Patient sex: M
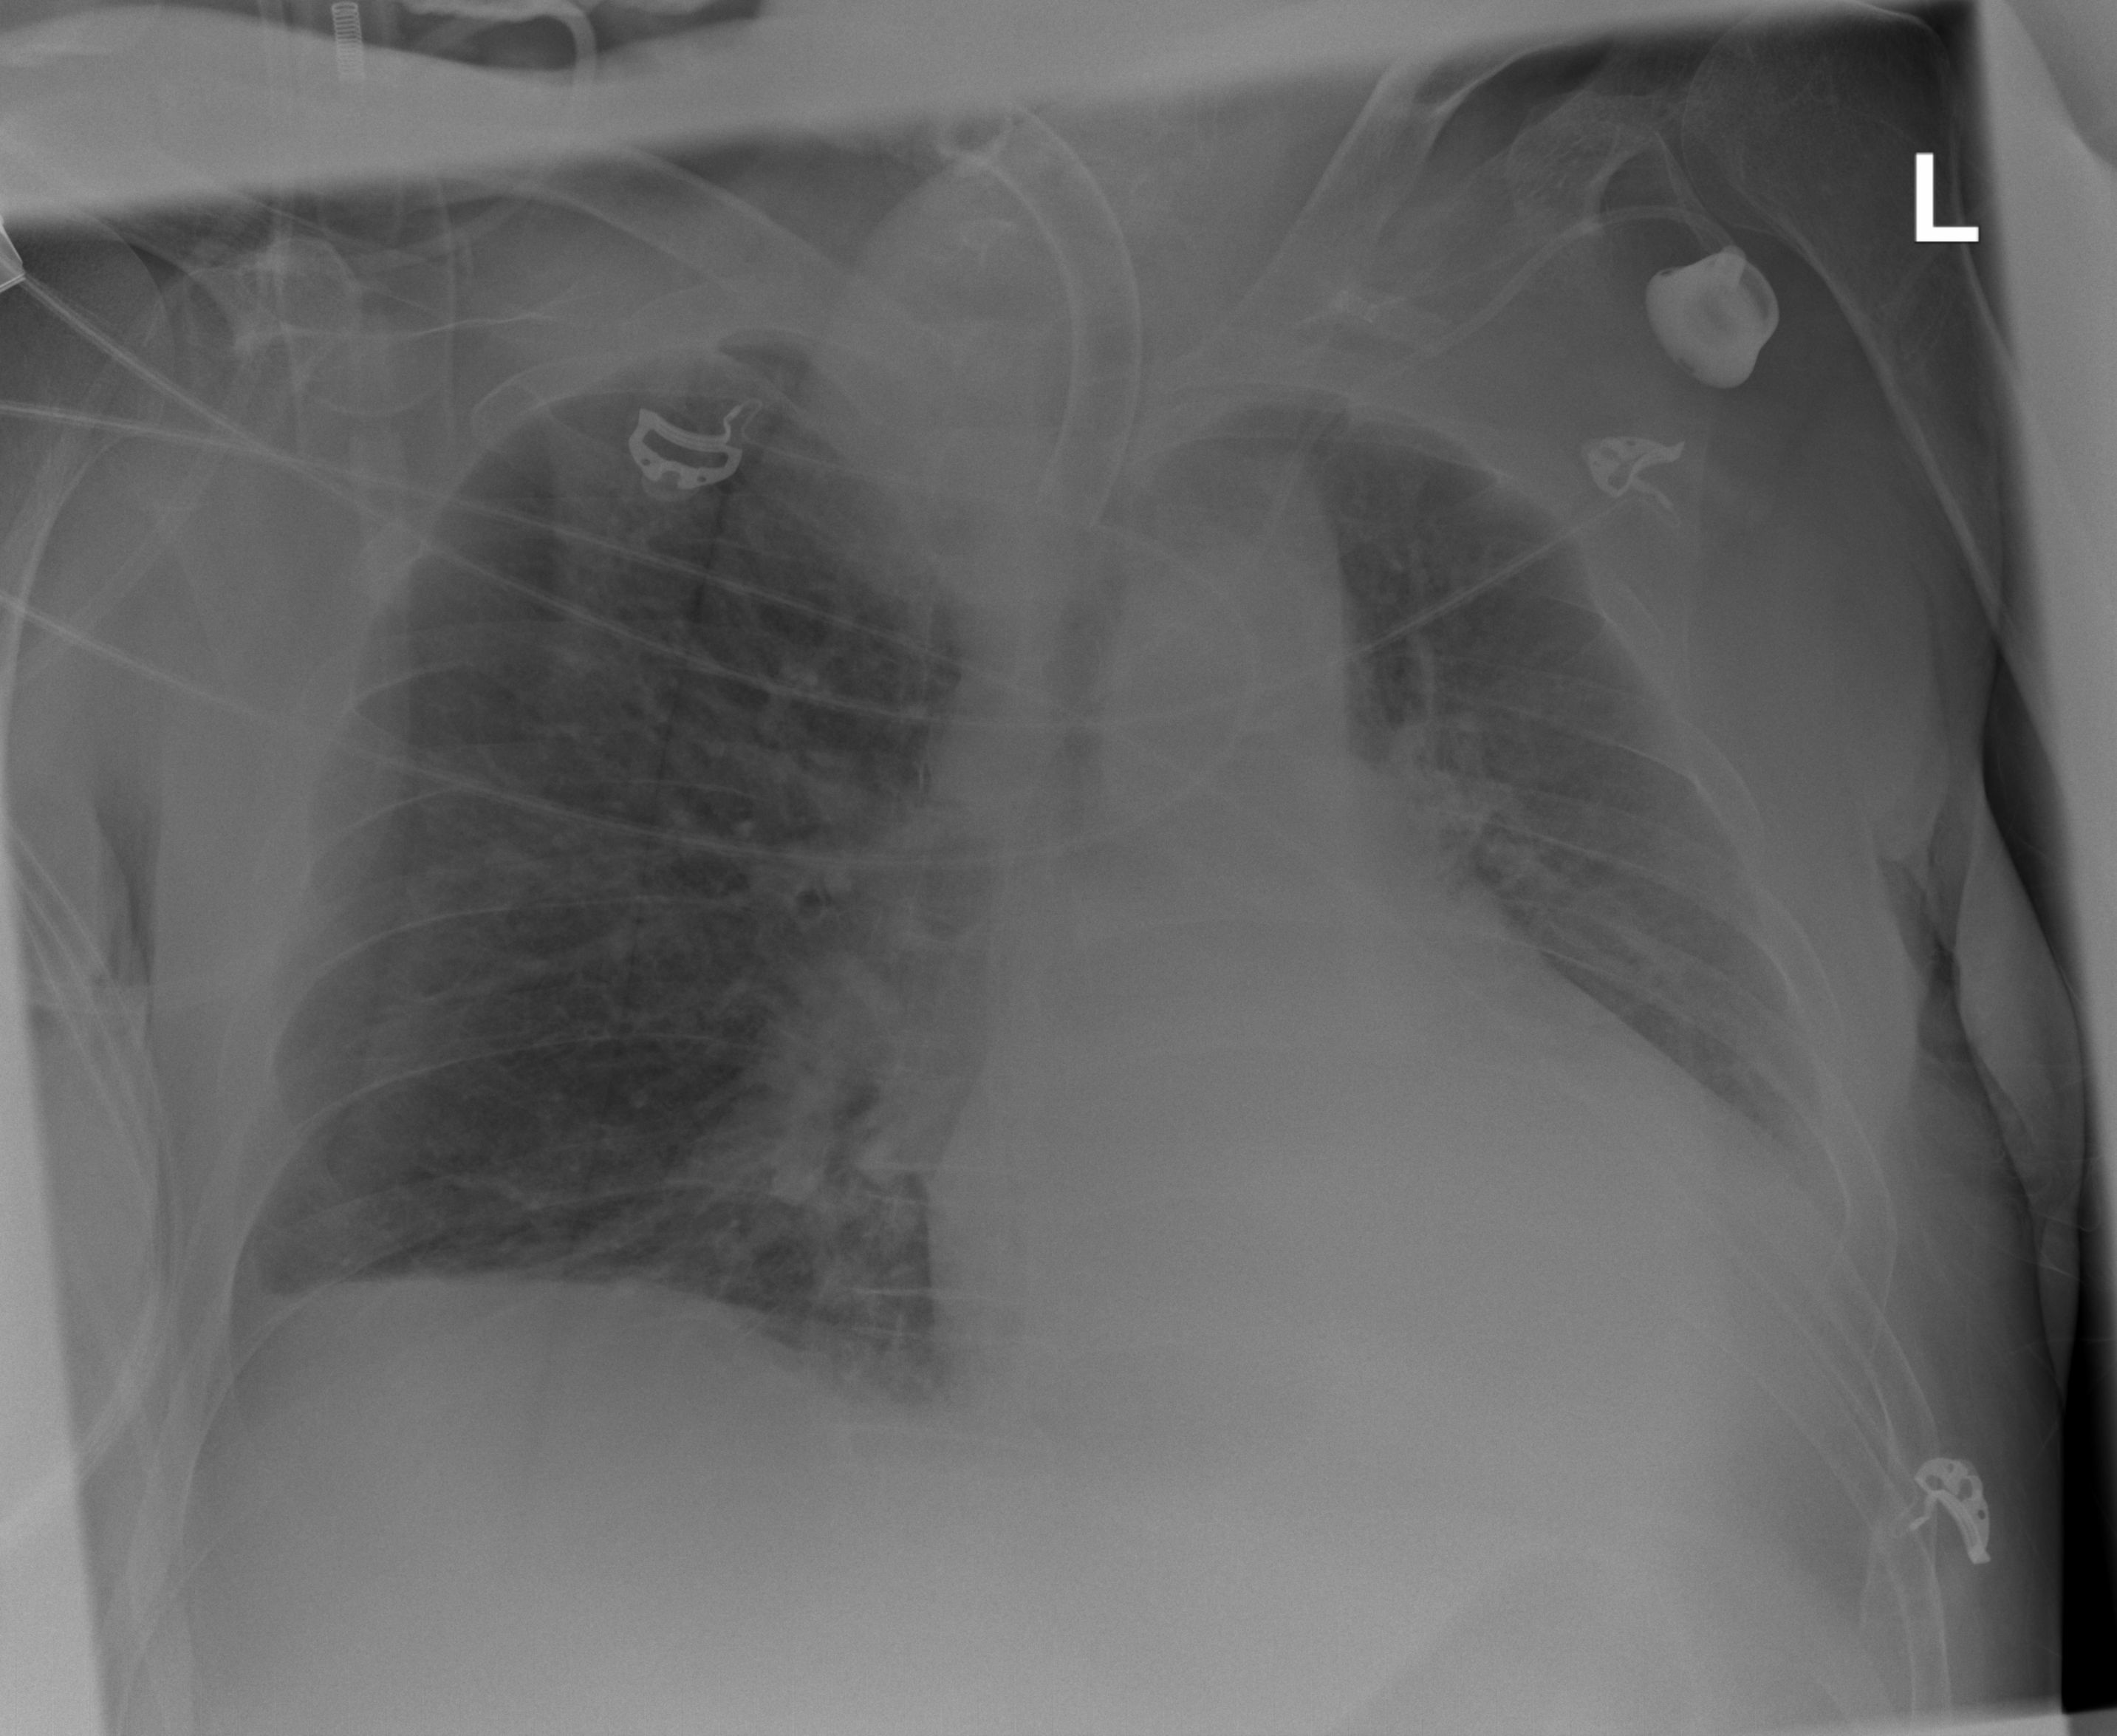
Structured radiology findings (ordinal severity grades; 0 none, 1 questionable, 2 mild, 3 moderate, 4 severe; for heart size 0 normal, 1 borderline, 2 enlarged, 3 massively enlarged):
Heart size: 2
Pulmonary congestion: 2
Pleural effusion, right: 2
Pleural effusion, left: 2
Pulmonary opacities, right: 0
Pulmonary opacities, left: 2
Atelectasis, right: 2
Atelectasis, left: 2